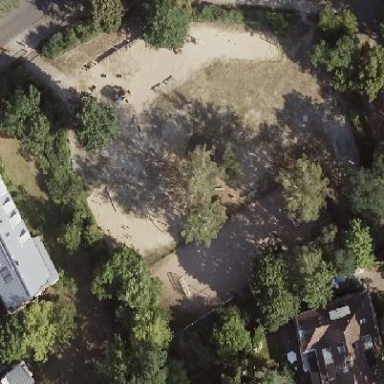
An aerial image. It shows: Playground area for leisure activities on the land.